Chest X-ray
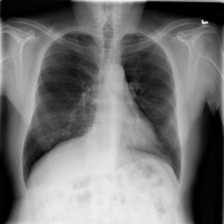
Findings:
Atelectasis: negative
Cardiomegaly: negative
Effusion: negative
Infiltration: positive
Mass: negative
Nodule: negative
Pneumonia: negative
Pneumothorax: negative
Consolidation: negative
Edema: negative
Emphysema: negative
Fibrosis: negative
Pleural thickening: negative
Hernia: negative